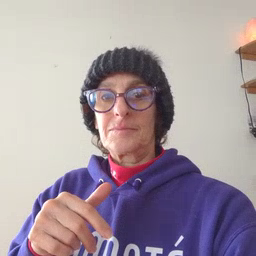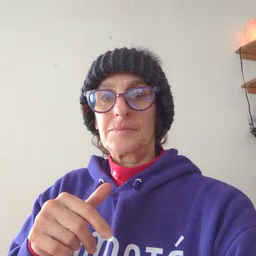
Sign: awake